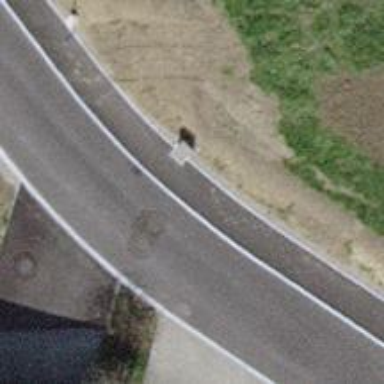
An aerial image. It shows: Residential road with asphalt surface. There is cycle lane on the left side.